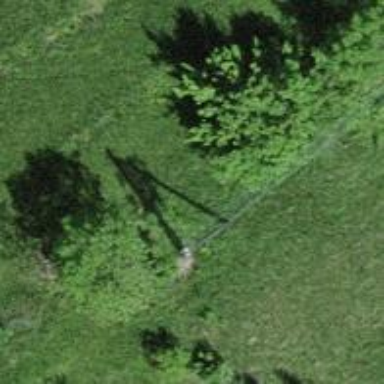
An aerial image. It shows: Power pole.